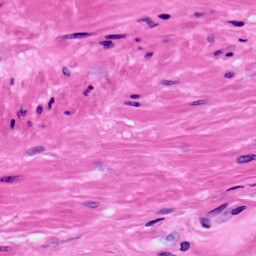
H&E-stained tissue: Prostate